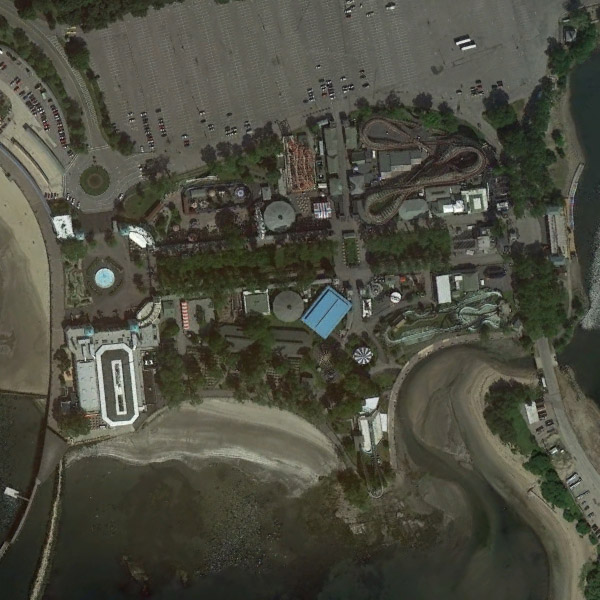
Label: Park